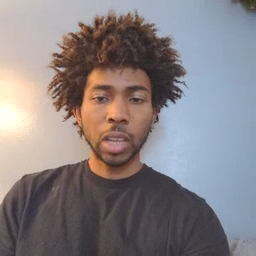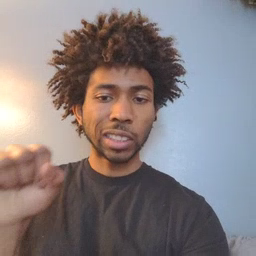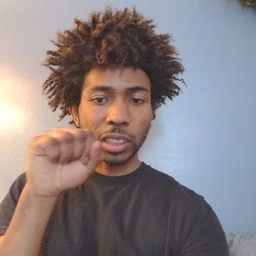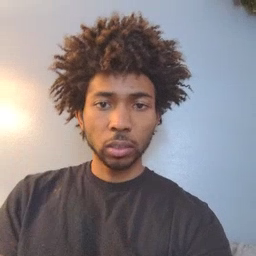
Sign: carrot